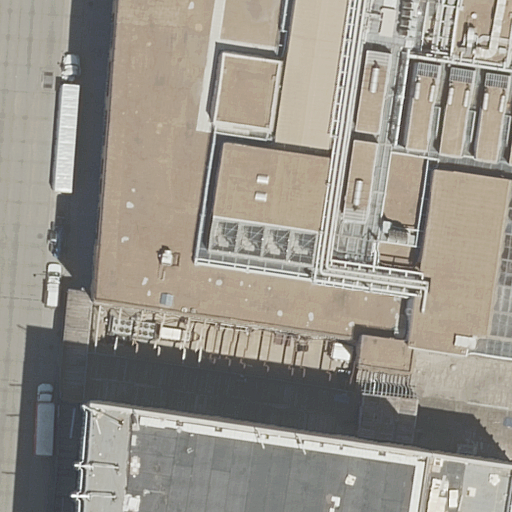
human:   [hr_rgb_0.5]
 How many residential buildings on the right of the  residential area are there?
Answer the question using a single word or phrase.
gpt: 0

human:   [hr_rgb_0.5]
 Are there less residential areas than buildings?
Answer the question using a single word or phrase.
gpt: yes

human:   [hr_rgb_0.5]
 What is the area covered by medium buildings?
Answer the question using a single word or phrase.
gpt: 0m2

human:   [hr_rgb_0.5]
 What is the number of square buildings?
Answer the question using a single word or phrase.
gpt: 0

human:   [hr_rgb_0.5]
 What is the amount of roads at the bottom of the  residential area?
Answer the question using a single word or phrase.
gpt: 0

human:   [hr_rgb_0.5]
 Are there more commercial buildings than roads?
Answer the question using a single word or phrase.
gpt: no

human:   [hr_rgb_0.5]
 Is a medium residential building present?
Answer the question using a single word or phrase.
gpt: no

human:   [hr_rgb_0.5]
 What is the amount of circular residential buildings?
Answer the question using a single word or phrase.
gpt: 0

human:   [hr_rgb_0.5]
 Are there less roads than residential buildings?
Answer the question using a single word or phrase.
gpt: no

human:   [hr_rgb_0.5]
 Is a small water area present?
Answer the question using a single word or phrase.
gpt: no

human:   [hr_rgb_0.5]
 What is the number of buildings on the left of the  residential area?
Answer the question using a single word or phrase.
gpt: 2

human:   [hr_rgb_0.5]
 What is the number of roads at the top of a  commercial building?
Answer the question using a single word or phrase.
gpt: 0

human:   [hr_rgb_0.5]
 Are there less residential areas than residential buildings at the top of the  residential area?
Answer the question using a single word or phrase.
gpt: yes

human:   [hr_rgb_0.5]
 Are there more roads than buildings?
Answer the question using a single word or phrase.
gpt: no

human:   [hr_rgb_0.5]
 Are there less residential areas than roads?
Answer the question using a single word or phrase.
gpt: yes

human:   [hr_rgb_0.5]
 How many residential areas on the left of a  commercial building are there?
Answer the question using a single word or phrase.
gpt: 0

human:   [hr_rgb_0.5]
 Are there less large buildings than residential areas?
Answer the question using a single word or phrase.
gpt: no

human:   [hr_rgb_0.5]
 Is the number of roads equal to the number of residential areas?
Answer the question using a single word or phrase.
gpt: no

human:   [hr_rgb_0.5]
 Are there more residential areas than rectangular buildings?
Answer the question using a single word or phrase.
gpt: no

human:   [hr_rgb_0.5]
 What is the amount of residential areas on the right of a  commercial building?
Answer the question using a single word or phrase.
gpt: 0

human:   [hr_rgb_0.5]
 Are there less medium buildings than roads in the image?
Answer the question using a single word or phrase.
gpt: yes

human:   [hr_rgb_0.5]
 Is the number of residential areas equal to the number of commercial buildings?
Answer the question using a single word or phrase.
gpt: no

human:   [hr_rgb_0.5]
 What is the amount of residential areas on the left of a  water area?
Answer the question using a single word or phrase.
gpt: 0

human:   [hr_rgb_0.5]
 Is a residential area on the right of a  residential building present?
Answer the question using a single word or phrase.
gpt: yes

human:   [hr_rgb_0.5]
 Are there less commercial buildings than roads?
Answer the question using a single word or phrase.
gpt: yes

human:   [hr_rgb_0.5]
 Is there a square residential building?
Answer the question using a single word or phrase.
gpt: no

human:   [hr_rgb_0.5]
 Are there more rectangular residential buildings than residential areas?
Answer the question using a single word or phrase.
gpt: yes

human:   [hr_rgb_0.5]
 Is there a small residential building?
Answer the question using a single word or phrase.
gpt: no

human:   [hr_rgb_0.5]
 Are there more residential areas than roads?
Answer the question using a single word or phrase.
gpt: no

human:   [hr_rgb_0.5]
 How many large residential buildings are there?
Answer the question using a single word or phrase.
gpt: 2

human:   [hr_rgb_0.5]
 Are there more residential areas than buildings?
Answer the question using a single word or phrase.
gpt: no

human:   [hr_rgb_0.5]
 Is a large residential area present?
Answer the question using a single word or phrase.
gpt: yes

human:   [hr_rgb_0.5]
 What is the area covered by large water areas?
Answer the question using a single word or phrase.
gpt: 0m2

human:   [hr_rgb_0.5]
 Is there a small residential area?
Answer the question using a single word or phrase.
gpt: no

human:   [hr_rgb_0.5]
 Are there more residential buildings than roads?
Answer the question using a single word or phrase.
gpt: no

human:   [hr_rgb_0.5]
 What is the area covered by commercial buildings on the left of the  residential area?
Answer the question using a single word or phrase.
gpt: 0m2